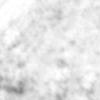
Label: no_change